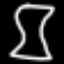
Label: hourglass